Field crop: maize
Growth stage: 2
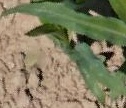
Species: maize